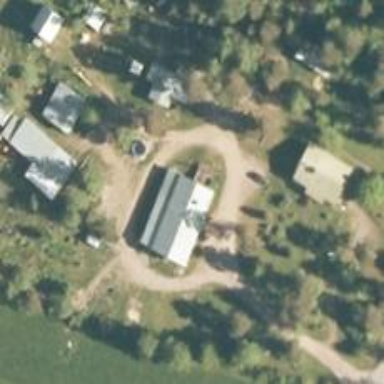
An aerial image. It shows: Farmyard area.